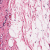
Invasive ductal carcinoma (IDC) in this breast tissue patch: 0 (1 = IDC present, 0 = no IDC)